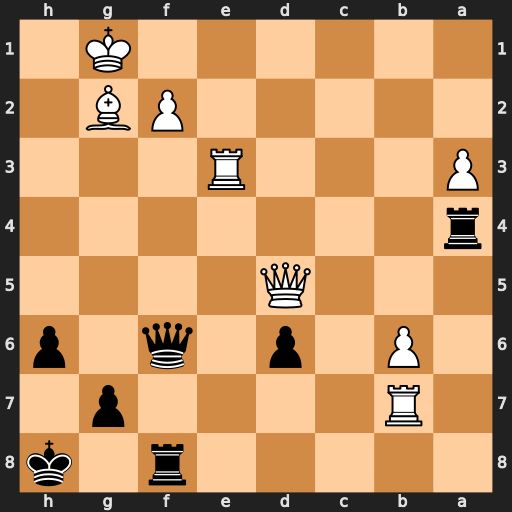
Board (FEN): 5r1k/1R4p1/1P1p1q1p/3Q4/r7/P3R3/5PB1/6K1
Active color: b
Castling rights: -
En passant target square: -
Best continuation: Qxf2+ Kh2 Qxe3